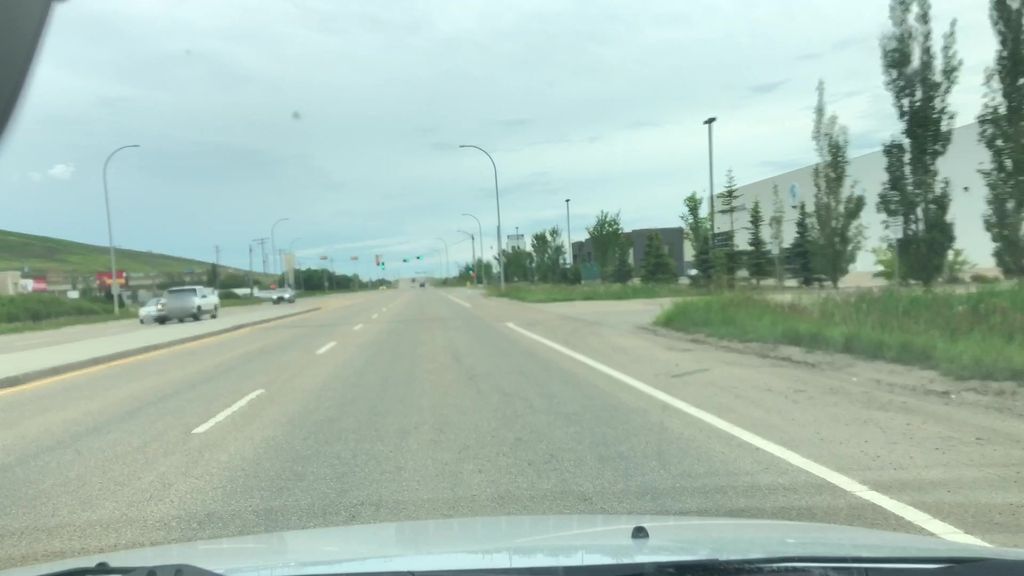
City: edmonton